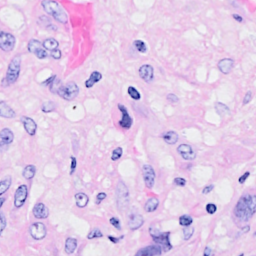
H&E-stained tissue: Breast